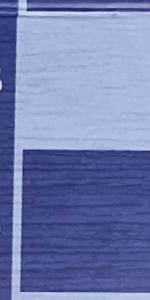
Label: Empty